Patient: sex M, age 61
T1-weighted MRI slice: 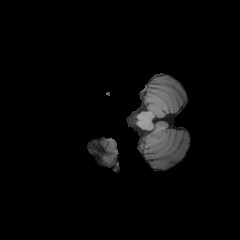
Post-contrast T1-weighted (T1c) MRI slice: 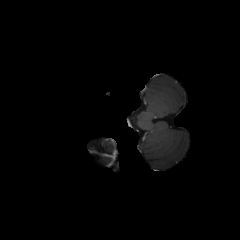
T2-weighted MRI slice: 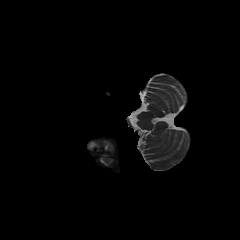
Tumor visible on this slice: no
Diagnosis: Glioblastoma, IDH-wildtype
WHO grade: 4